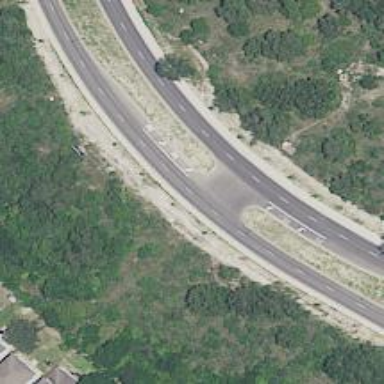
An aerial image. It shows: Secondary link road with asphalt surface.